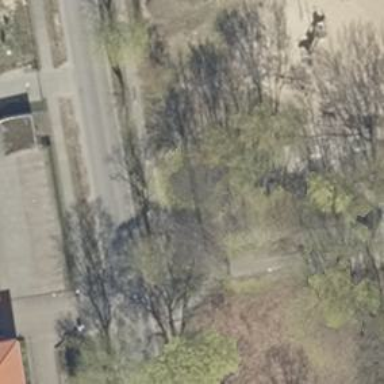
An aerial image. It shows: Sidewalk along the footway.